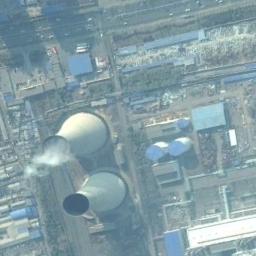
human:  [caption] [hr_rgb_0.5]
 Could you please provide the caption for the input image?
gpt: There are workshops and machinery in the thermal power station  There are two cooling towers, one steaming .

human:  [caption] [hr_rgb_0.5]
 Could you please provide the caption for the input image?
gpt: There are four thermal power stations in the picture, divided into two groups .

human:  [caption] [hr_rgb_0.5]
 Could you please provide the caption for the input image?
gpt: Many buildings are near the thermal power station .

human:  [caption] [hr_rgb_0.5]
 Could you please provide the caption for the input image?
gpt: The thermal power station is next to some buildings with white mist above .

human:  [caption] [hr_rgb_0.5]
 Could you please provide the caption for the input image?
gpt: There are many buildings and two chimneys on the thermal power station .